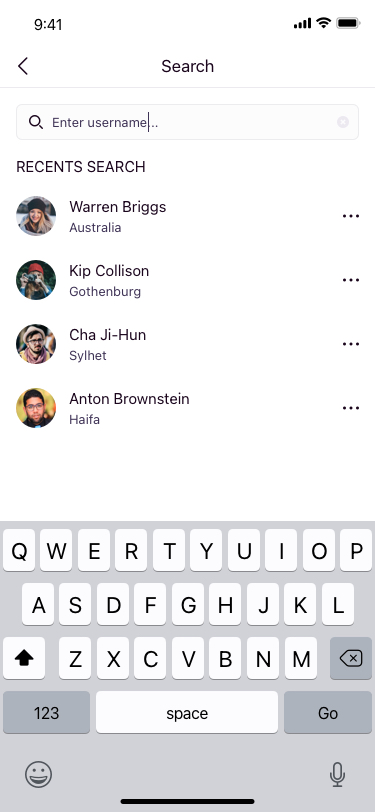
Text in this UI design:
Recents search